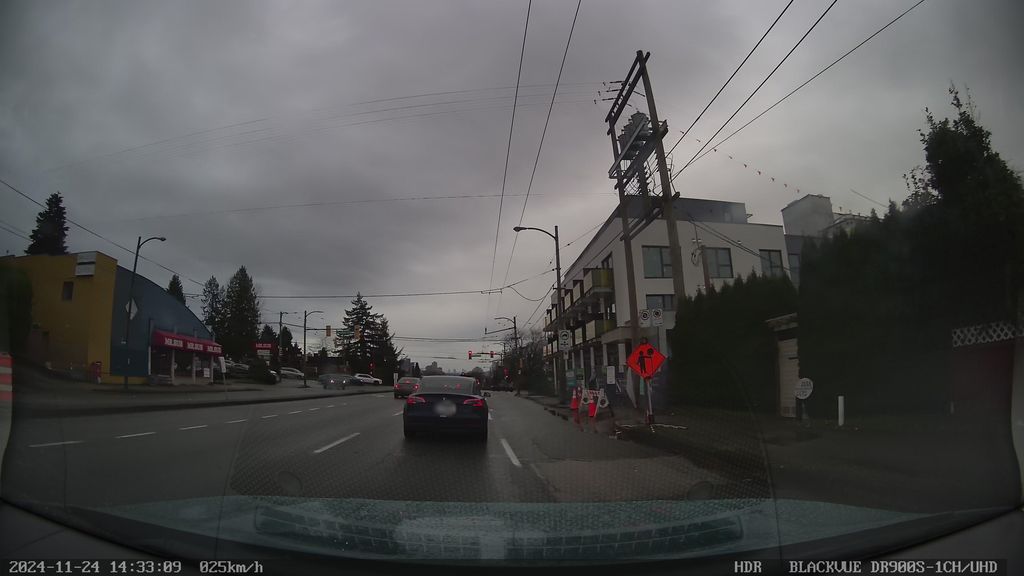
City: vancouver